Идеальный одноатомный газ совершает циклический процесс $A$, состоящий из двух изохор и двух изобар. Затем тот же газ совершает аналогичный процесс $B$.
КПД какого процесса больше?
Полагая КПД процесса $A$ заданным и равным $\eta_{A}$, вычислите $\eta_{B}$. В обоих процессах $\Delta p_{12} = \Delta p_{56} = \Delta p$ и $\Delta V_{52} = \Delta V_{14} = \Delta V$, но их числовые значения неизвестны.
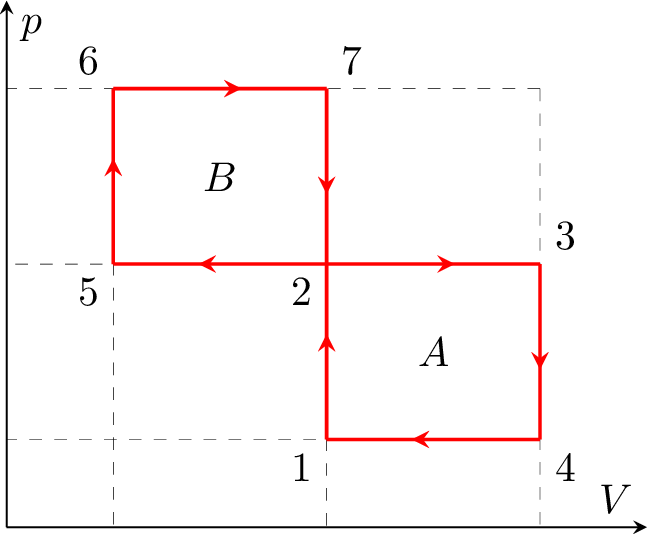
КПД какого процесса больше?
Решение: Работа за цикл $A_{0}=\Delta p \Delta V$ одинакова для циклов $A$ и $B$. КПД циклического процесса $\eta=A_{0} / Q$, где $Q$ — полученное тепло. В случае цикла $A$, $Q_{A}=\Delta U_{123}+A_{123}$.Внутренняя энергия идеального одноатомного газа $U=\frac32\nu R T$ может быть выражена через давление и объём: $U=\frac32p V$. В изохорном процессе $12$ газ не совершает работы, а изменение внутренней энергии $\Delta U_{12}=\frac32\Delta p V_{1}$. В изобарном процессе $23$:$$\begin{aligned}&A_{23}=p_{2} \Delta V, \\&\Delta U_{23}=\frac{3}{2} p_{2} \Delta V.\end{aligned}$$Из этого получаем$$Q_{A}=\Delta U_{12}+\Delta U_{23}+A_{23}=\frac{3}{2} \Delta p V_{1}+\frac{5}{2} p_{2} \Delta V.$$Тогда$$\frac{1}{\eta_{A}}=\frac{Q_{A}}{A}=\frac{3}{2} \frac{V_{1}}{\Delta V}+\frac{5}{2} \frac{p_{2}}{\Delta p}.$$Аналогично для цикла $B$:$$\frac{1}{\eta_{B}}=\frac{Q_{B}}{A}=\frac{3}{2} \frac{V_{5}}{\Delta V}+\frac{5}{2} \frac{p_{6}}{\Delta p}.$$Заметим, что $p_{6}=p_{2}+\Delta p$, $V_{1}=V_{5}+\Delta V$, откуда$$\frac{1}{\eta_{B}}=\frac{3}{2}\left(\frac{V_{2}}{\Delta V}+1\right)+\frac{5}{2}\left(\frac{p_{3}}{\Delta p}+1\right)=\frac{1}{\eta_{A}}+1.$$Таким образом, $\eta_{B}<\eta_{A}$, и окончательно $\eta_{B}=\frac{\eta_{A}}{1+\eta_{A}}$.
Ответ: $$ \eta_{B}<\eta_{A}. $$

Полагая КПД процесса $A$  заданным и равным $\eta_{A}$, вычислите  $\eta_{B}$.
Ответ: $$ \eta_{B}=\frac{\eta_{A}}{1+\eta_{A}}. $$
Темы:
T, Термодинамика, Всероссийские, КПД, Циклы